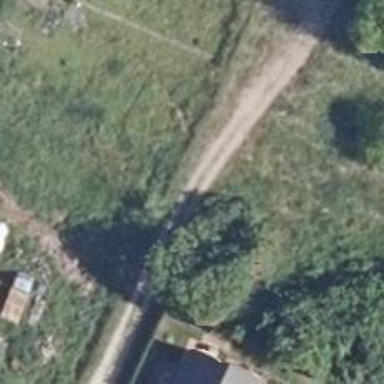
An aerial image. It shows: Gravel residential road.